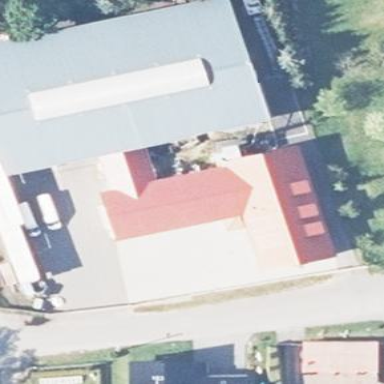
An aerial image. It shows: Industrial building with gabled roof.